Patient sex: F
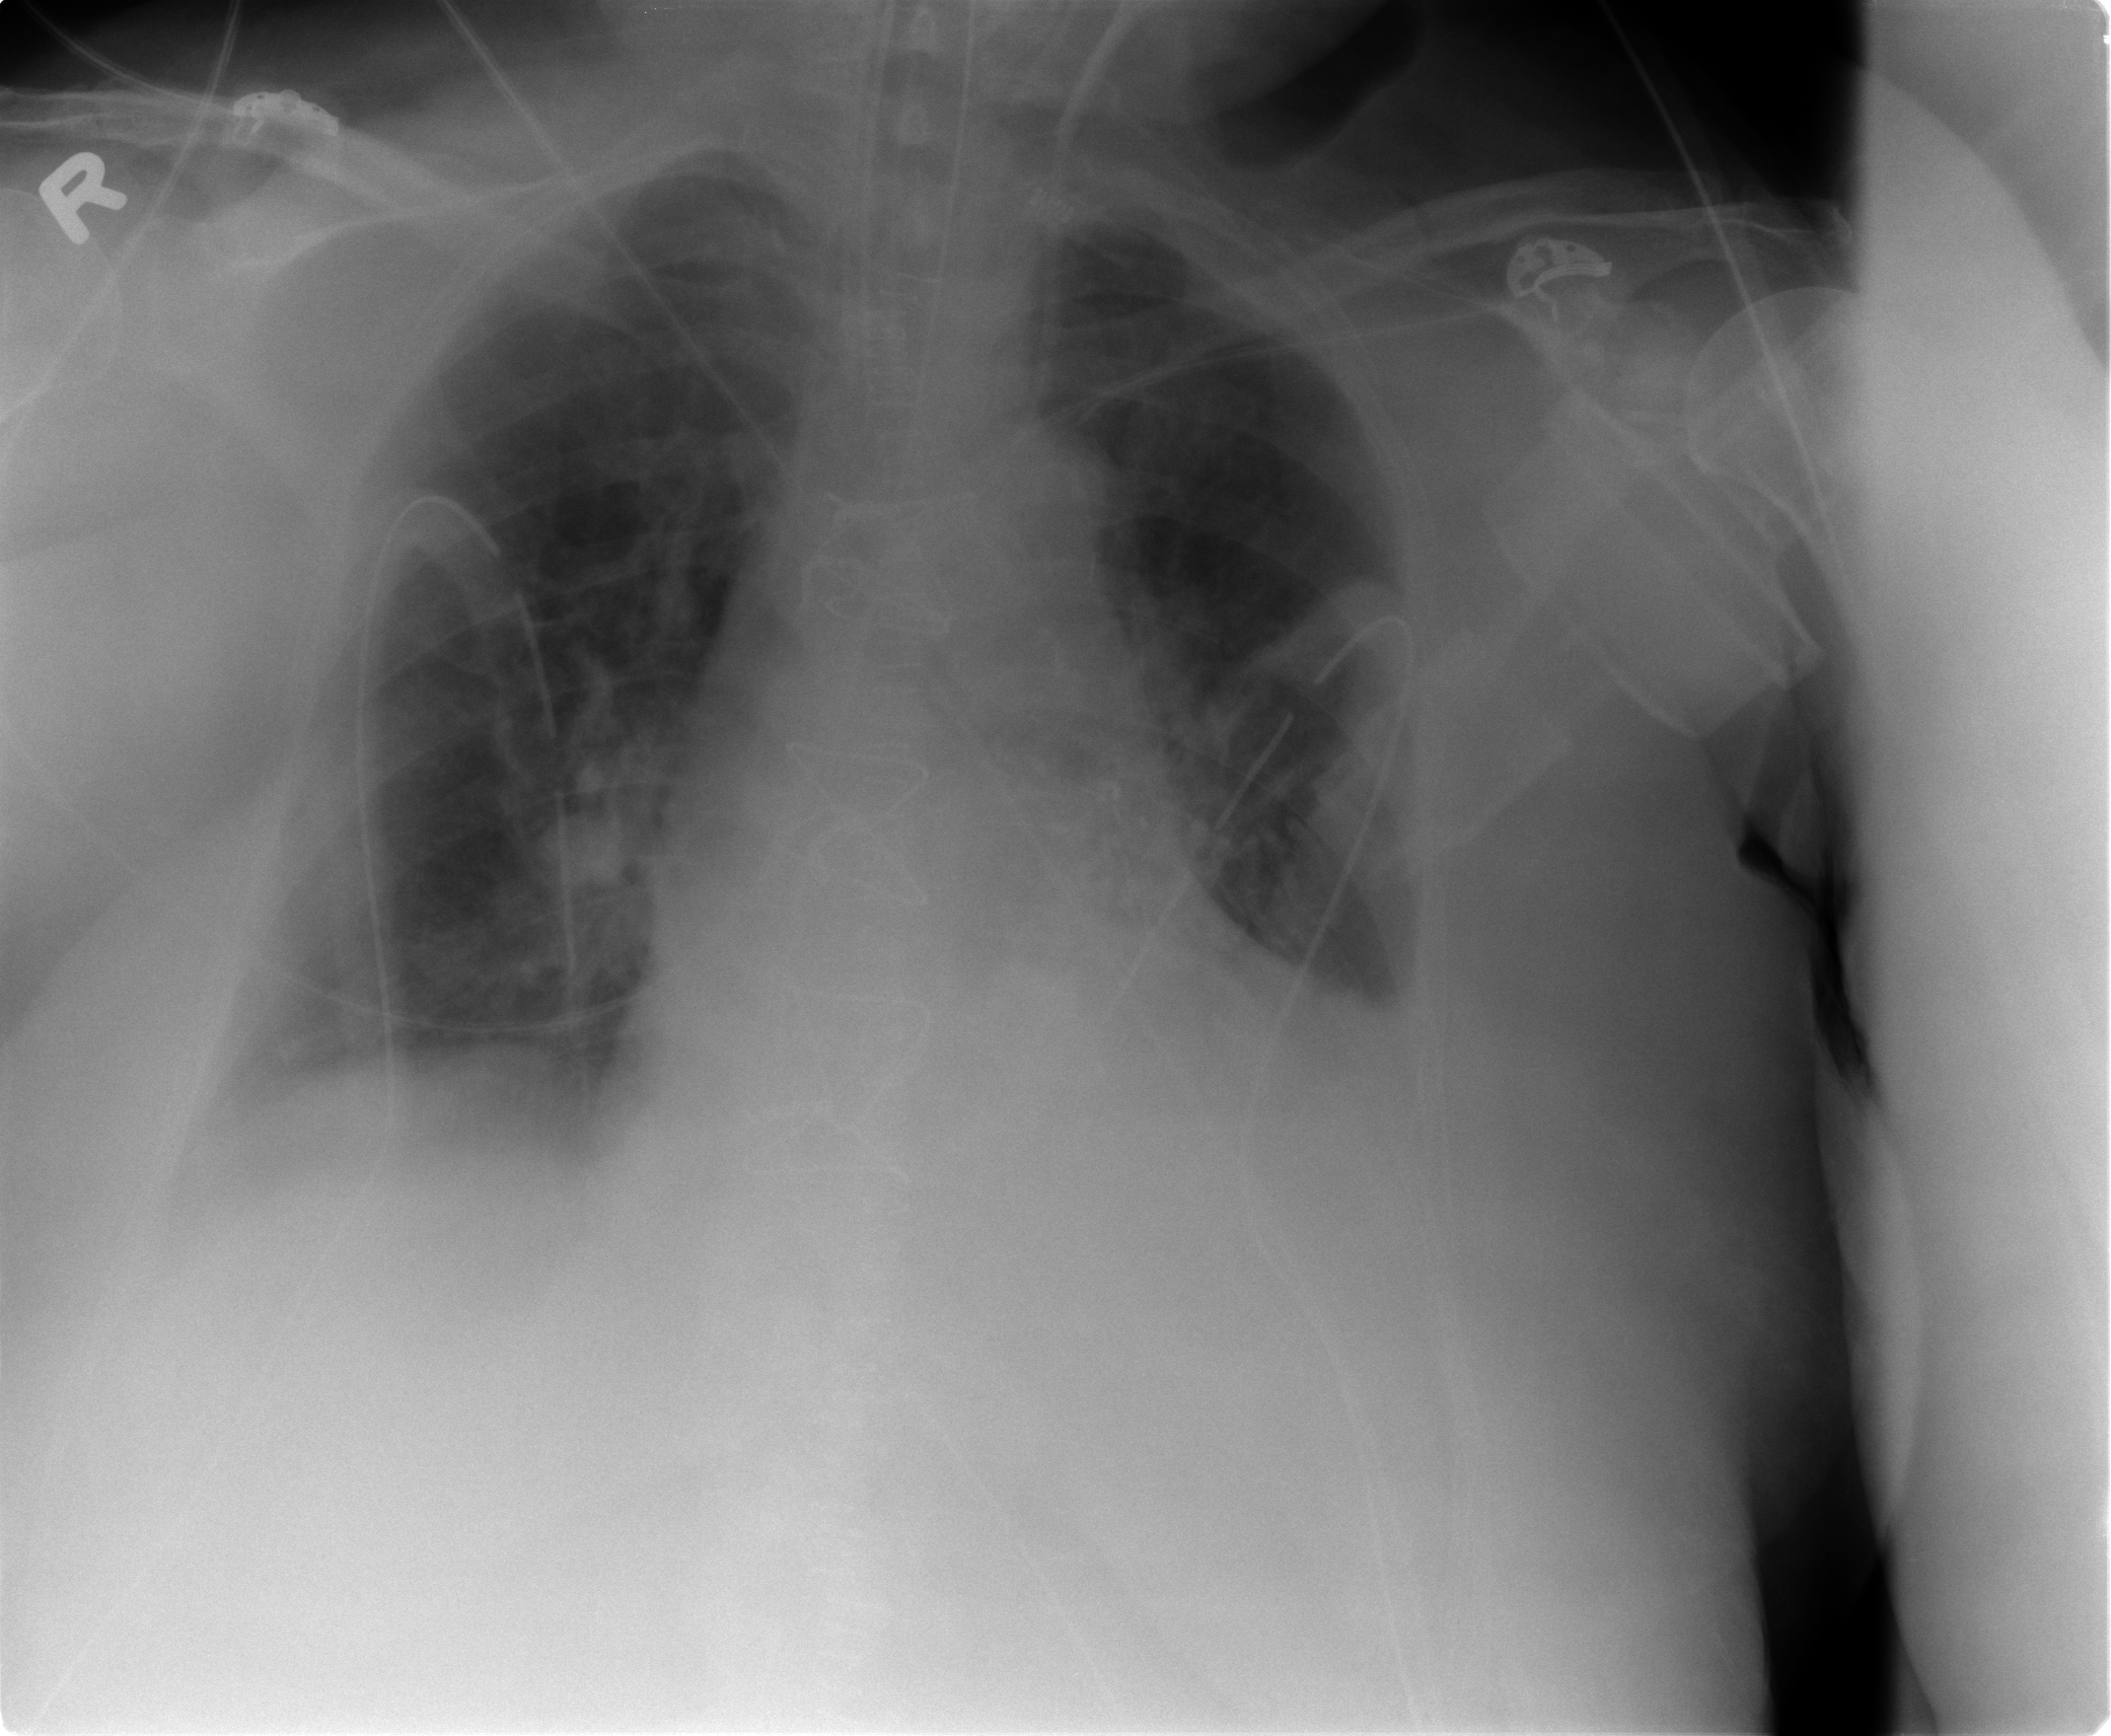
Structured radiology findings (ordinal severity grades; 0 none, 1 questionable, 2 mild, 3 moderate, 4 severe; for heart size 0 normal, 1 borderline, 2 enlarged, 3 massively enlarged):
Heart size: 2
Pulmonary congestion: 2
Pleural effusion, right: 0
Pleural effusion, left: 2
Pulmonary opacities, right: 0
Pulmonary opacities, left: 0
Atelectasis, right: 2
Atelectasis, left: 2